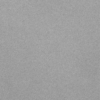
Label: dusty